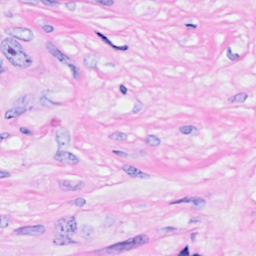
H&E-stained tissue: Breast